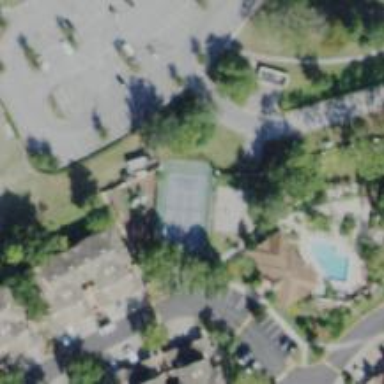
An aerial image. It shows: Basketball court on leisure land pitch.